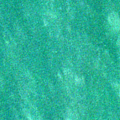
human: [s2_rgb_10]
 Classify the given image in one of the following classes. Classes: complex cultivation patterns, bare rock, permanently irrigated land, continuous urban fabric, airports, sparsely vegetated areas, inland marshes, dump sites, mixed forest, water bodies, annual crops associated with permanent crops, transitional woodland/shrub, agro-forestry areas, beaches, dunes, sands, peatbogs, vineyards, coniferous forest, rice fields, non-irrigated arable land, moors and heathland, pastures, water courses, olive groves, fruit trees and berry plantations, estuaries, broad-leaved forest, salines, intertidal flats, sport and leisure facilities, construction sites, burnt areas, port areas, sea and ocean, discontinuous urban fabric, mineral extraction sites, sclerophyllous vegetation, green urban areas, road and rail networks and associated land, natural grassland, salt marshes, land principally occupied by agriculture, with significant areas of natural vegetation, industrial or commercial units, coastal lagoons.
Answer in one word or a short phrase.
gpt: sea and ocean